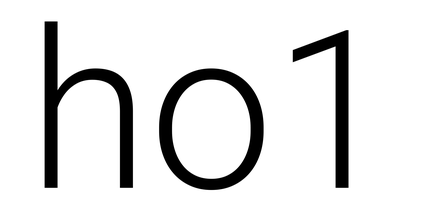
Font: Roboto_Light